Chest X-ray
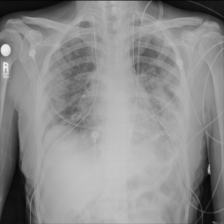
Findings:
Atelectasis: positive
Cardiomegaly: negative
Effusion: negative
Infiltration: positive
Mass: negative
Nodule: negative
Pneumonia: negative
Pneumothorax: negative
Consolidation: negative
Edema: negative
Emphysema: negative
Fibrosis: negative
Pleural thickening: negative
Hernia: negative